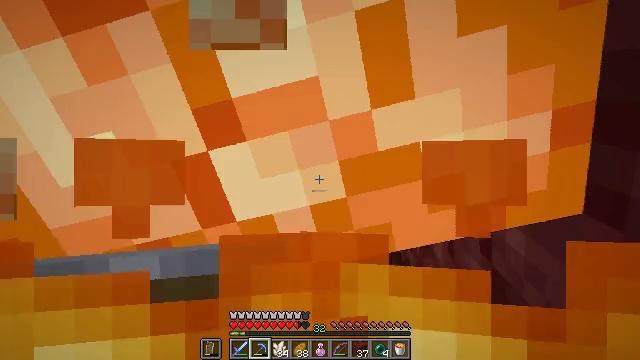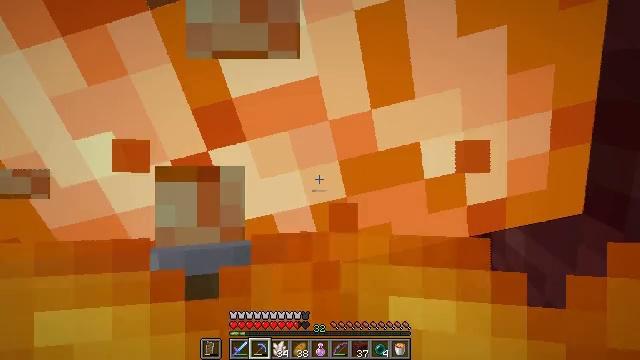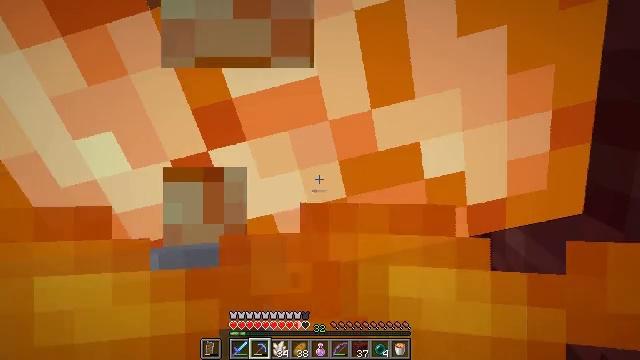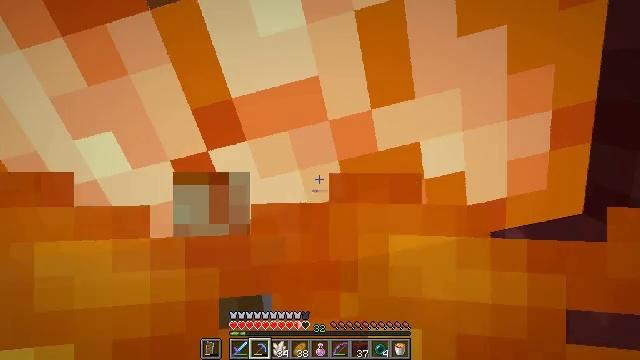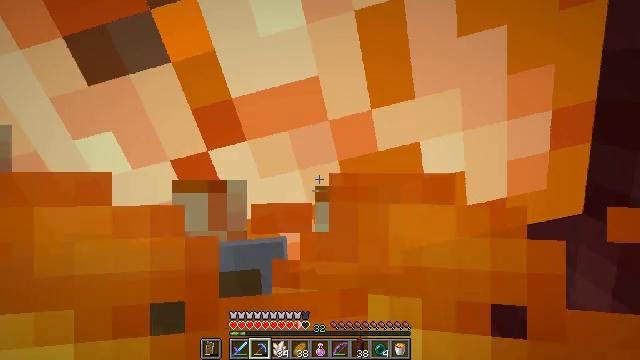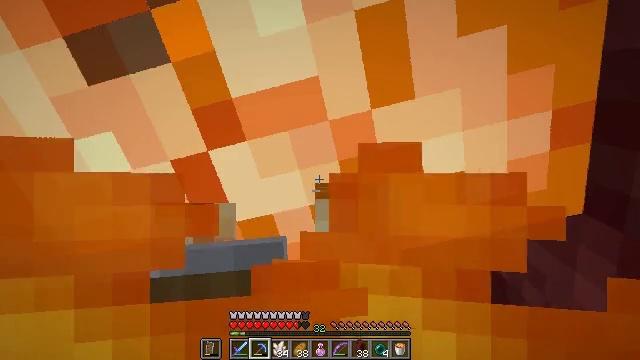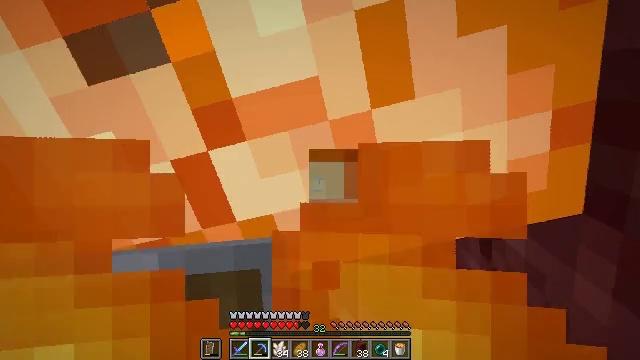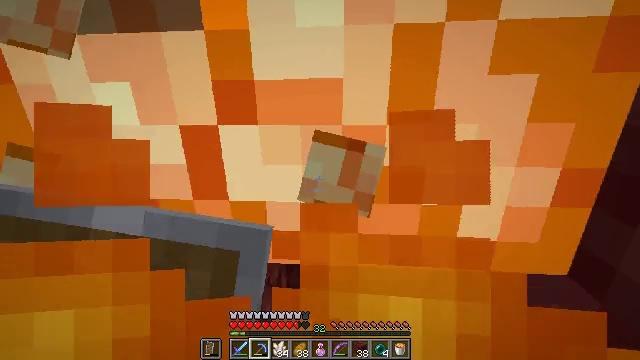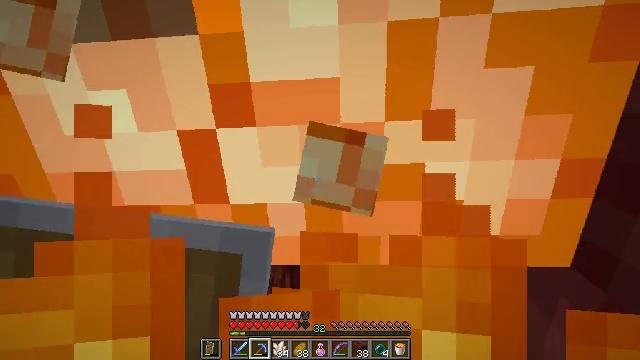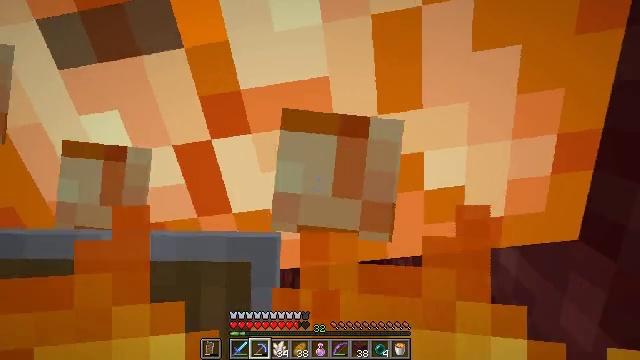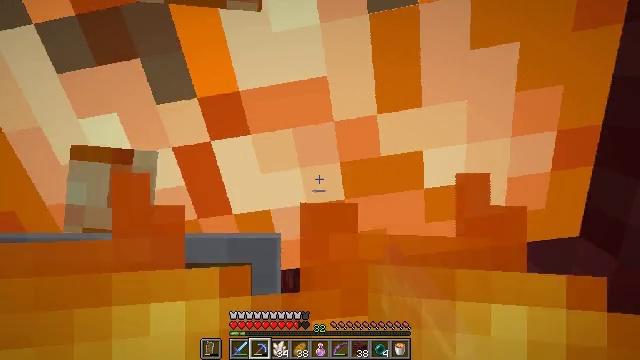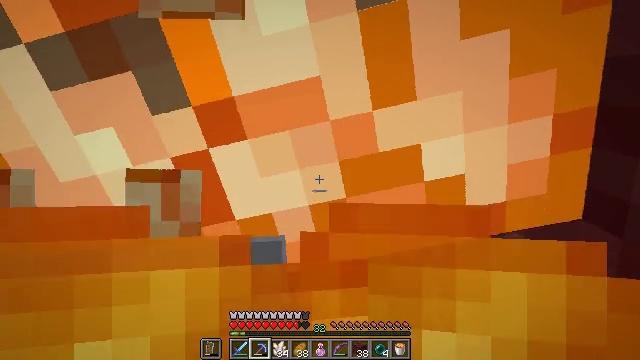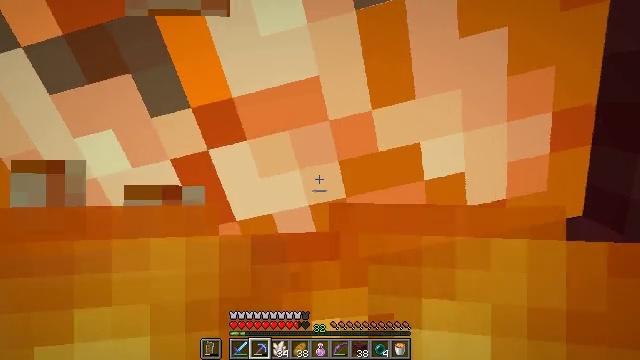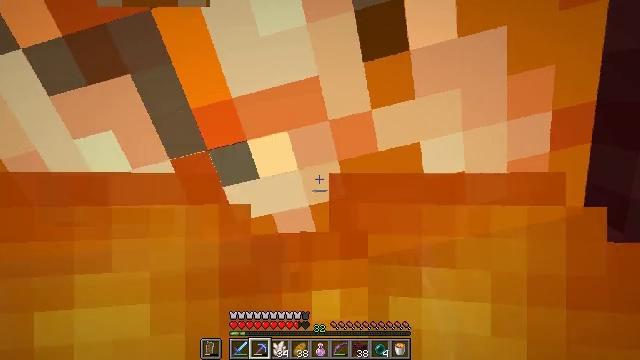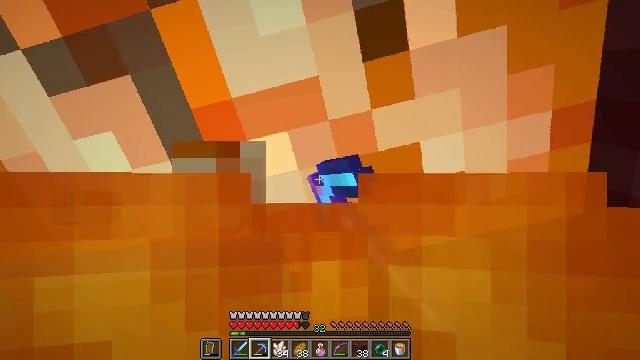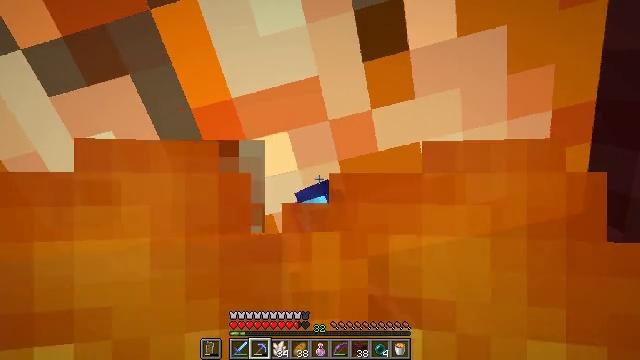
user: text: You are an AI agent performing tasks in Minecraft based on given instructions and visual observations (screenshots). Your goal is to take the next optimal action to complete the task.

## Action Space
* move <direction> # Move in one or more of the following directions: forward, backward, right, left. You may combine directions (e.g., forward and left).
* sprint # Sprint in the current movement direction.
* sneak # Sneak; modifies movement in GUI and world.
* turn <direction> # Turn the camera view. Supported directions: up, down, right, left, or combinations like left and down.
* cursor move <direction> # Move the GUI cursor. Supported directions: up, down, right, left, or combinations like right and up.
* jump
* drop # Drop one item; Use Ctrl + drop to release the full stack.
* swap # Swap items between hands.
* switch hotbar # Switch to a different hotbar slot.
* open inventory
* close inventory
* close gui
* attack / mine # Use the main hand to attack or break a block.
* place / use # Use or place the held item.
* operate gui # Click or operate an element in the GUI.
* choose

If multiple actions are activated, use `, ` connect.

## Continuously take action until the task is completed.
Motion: motion action
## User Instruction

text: Mine the shroomlight block.
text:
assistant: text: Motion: attack / mine
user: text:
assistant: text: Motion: attack / mine
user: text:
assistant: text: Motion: attack / mine
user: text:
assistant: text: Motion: attack / mine
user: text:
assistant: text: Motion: attack / mine
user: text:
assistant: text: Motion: attack / mine
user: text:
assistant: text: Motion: attack / mine
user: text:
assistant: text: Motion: attack / mine
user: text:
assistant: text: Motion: attack / mine
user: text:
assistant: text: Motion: attack / mine
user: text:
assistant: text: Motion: attack / mine
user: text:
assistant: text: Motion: attack / mine
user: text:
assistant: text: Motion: attack / mine
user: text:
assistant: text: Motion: attack / mine
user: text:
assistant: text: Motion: attack / mine
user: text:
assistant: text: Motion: attack / mine
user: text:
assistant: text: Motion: attack / mine
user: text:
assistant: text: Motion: attack / mine
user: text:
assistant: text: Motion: attack / mine
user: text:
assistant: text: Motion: attack / mine
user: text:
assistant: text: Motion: attack / mine
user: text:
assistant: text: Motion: attack / mine
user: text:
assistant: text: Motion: attack / mine
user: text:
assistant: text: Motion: attack / mine
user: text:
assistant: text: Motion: attack / mine
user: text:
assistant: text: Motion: attack / mine
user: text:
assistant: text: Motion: attack / mine
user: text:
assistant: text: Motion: attack / mine
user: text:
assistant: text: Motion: attack / mine
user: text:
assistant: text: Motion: attack / mine